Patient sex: M
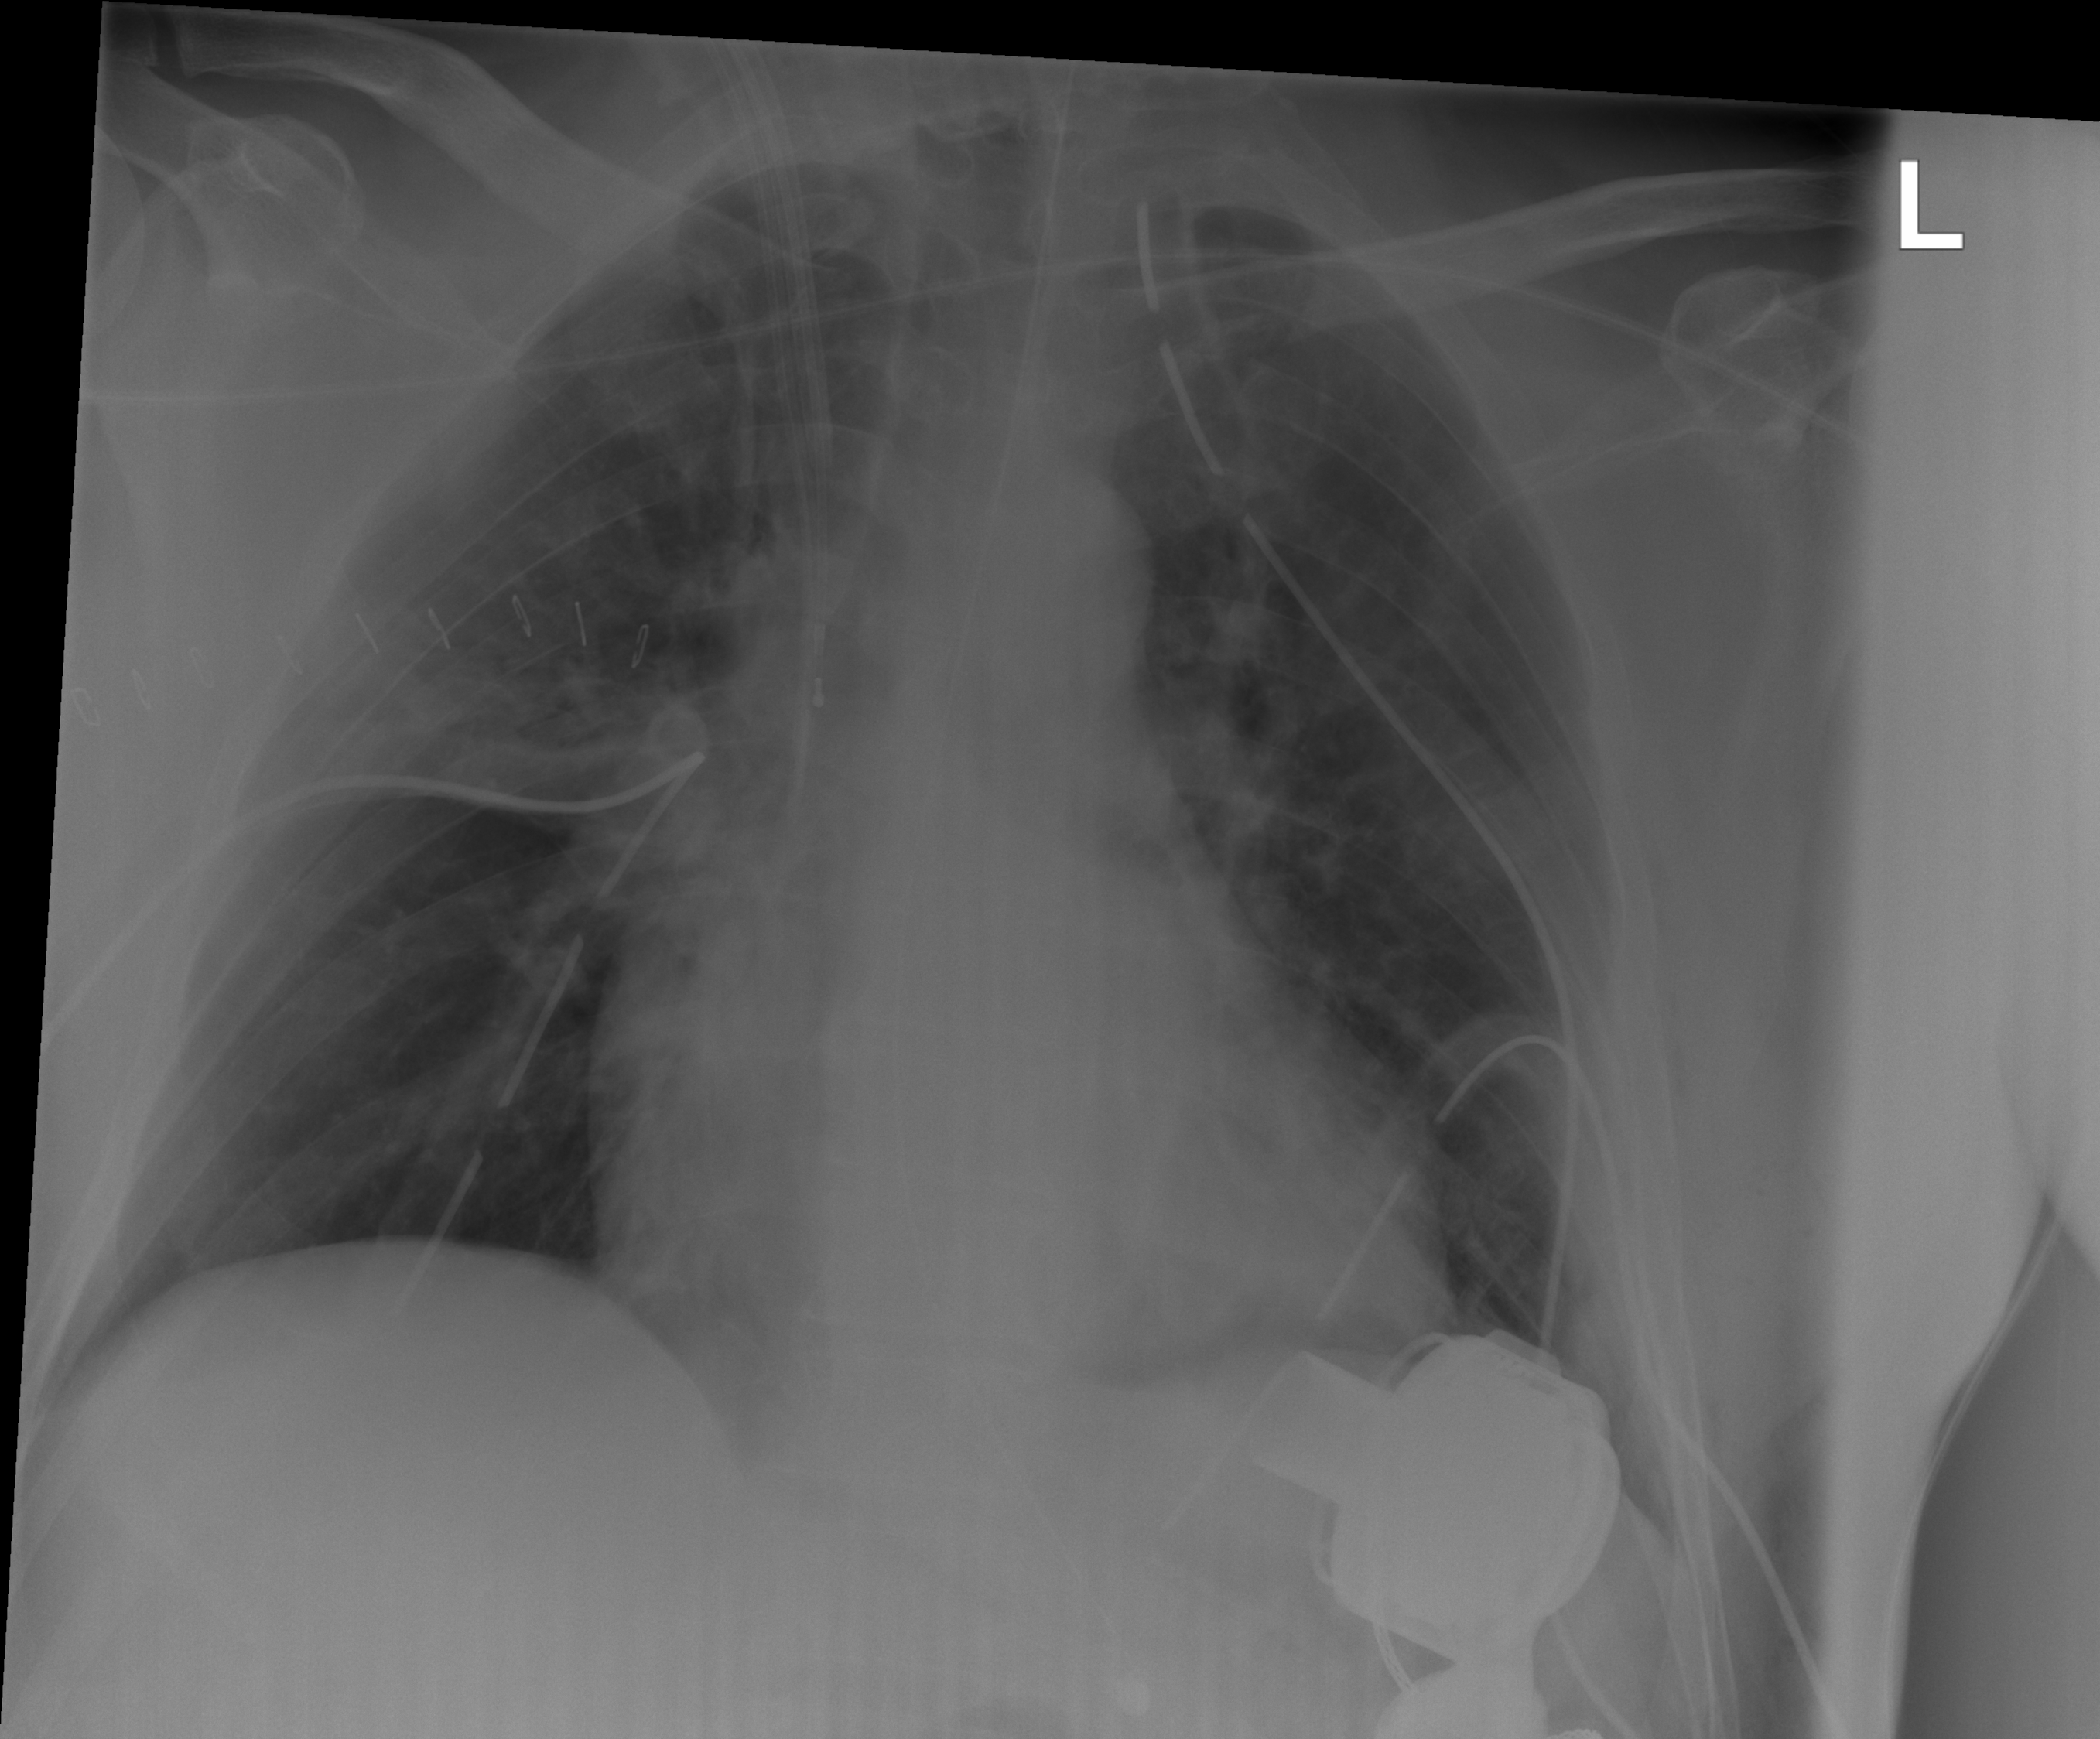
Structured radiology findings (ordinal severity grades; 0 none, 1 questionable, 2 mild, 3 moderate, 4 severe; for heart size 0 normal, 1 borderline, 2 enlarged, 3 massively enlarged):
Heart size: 2
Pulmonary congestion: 2
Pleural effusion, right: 0
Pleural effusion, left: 0
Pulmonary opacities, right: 0
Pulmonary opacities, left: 0
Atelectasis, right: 2
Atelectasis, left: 2